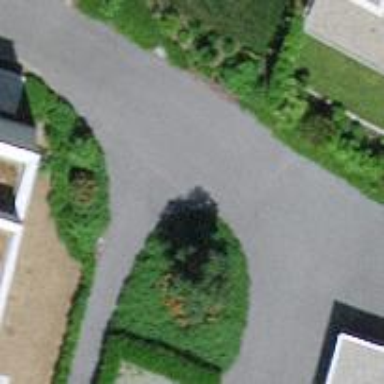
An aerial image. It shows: Asphalt road in living street.